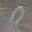
Label: 0